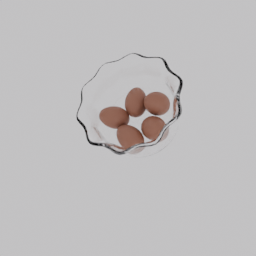
Label: nature